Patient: sex M, age 72
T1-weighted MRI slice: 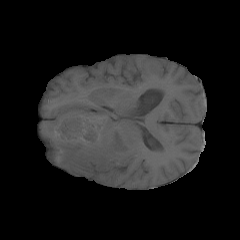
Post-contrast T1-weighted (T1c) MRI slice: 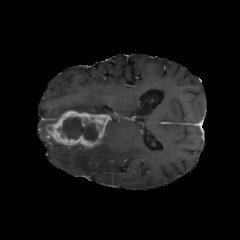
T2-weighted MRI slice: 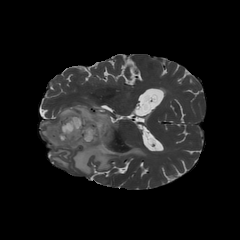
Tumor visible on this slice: yes
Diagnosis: Glioblastoma, IDH-wildtype
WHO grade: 4